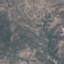
Land use / land cover class: HerbaceousVegetation